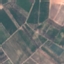
Label: PermanentCrop